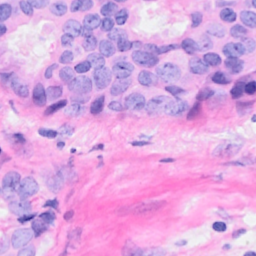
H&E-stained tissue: Breast